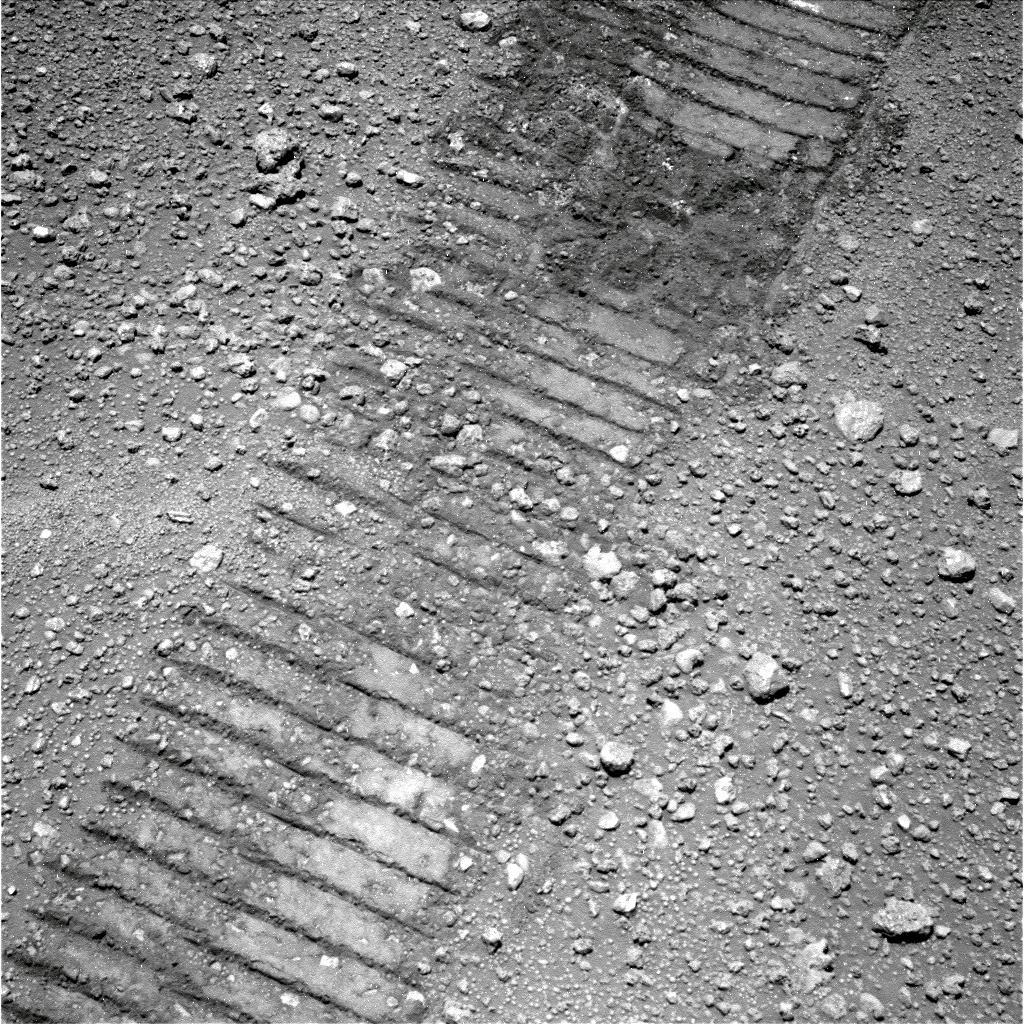
Terrain classes present: Gravel / Sand / Soil, Rock, Track